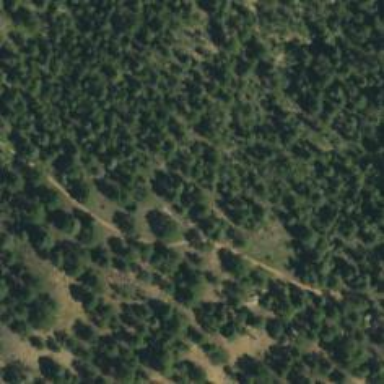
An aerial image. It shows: Path.